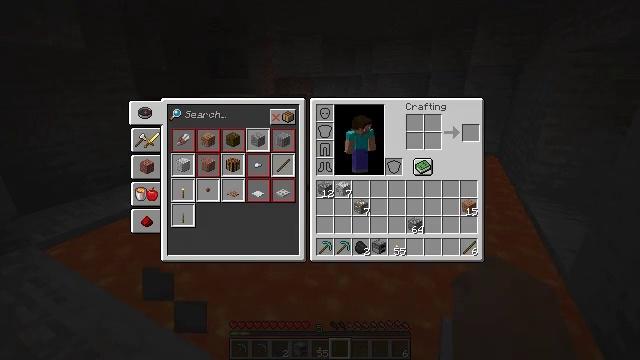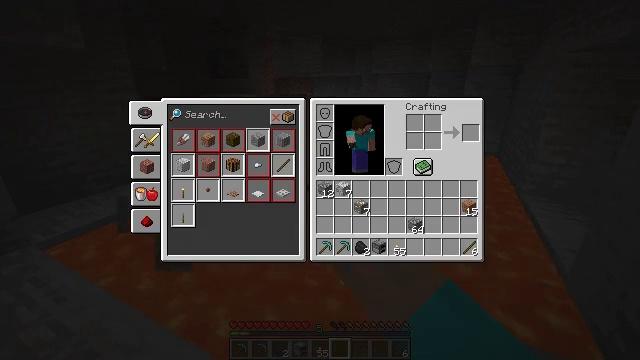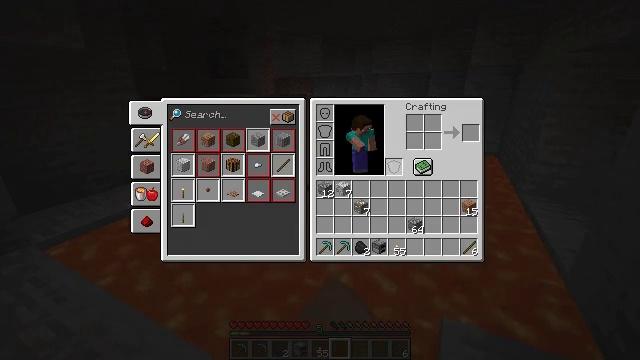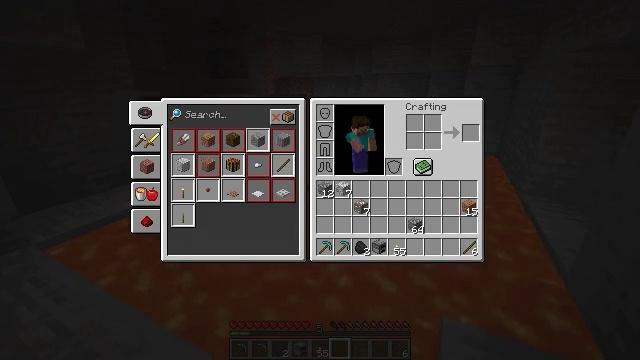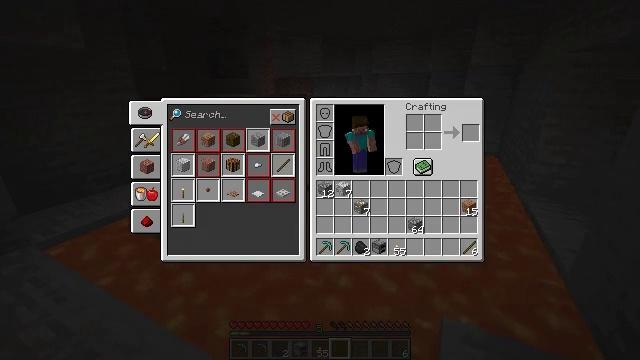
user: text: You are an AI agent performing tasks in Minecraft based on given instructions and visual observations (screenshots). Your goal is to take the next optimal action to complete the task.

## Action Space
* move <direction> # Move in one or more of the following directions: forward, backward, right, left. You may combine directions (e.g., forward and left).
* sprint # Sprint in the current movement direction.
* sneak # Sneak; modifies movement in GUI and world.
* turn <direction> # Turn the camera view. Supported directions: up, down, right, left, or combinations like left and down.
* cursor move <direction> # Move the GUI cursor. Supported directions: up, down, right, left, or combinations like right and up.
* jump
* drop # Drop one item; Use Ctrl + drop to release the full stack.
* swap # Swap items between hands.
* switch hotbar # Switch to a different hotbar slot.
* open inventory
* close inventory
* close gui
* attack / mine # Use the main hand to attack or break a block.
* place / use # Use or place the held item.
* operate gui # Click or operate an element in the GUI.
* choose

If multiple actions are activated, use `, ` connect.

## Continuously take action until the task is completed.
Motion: motion action
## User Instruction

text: Drop an iron pickaxe.
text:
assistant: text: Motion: cursor move left
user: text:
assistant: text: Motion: cursor move left
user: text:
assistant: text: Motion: cursor move left
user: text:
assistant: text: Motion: no_op
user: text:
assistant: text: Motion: no_op